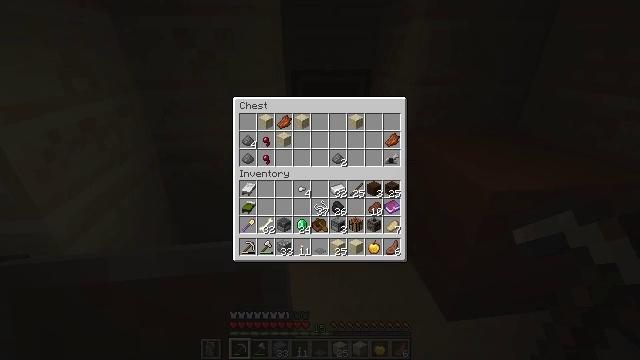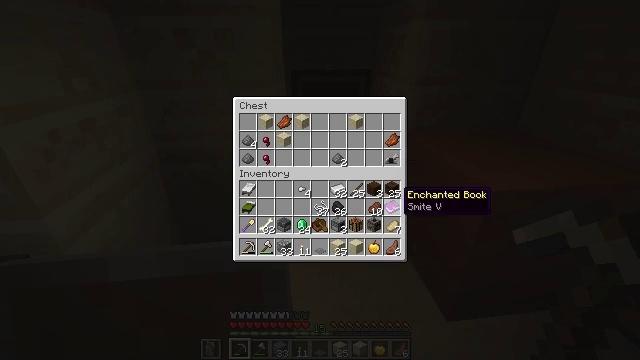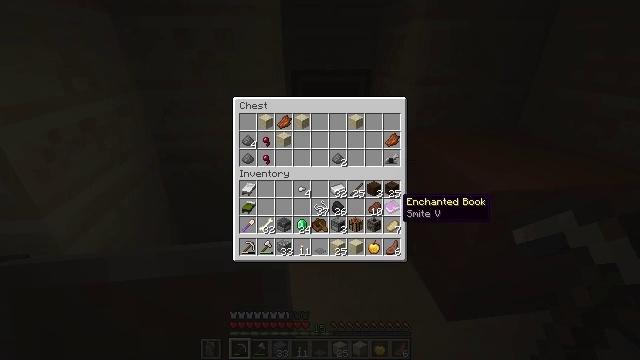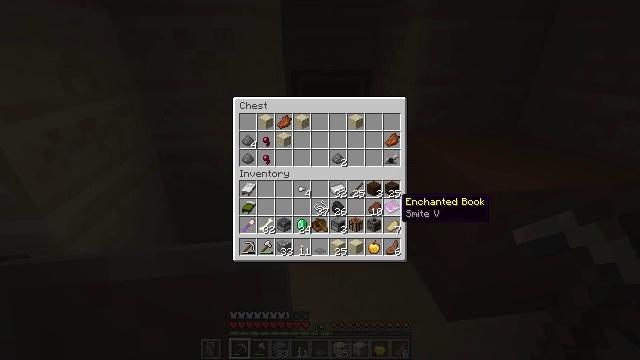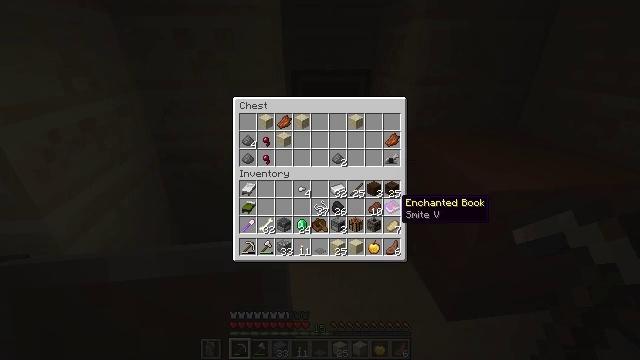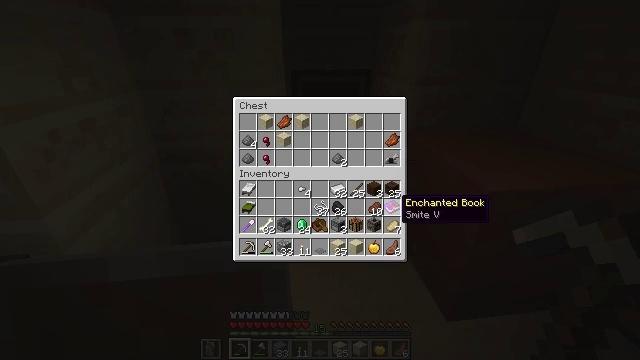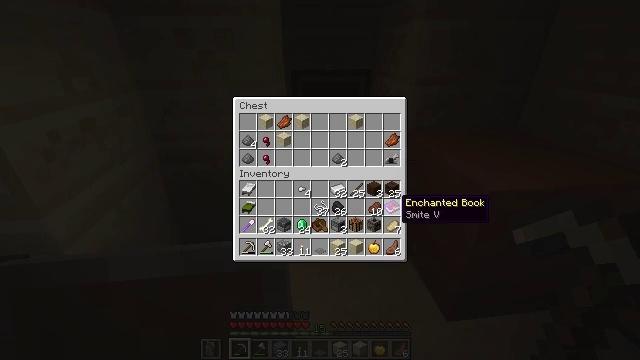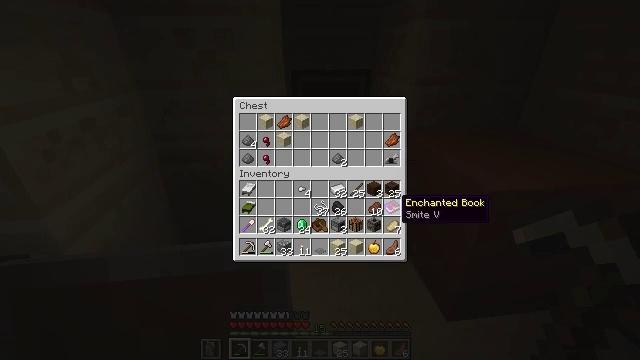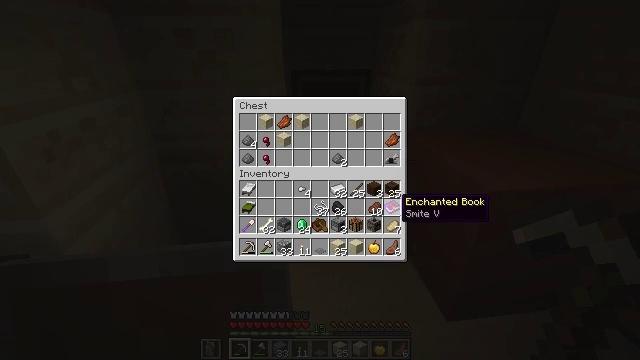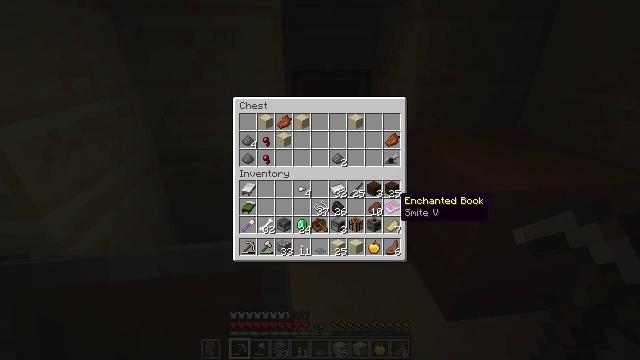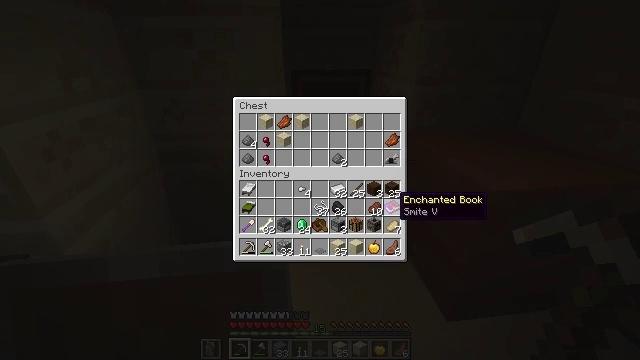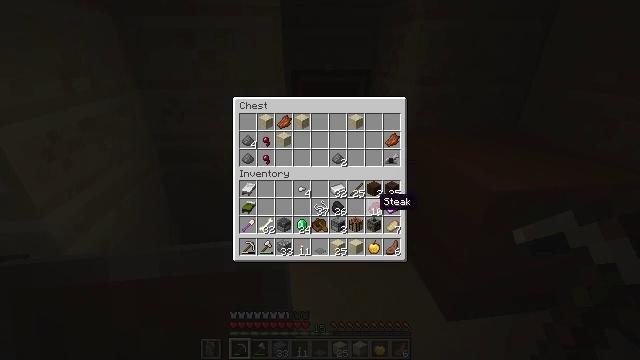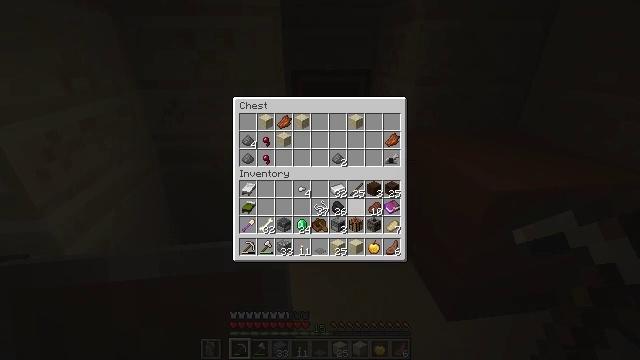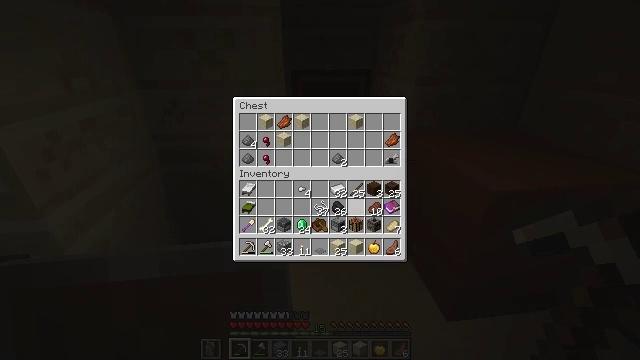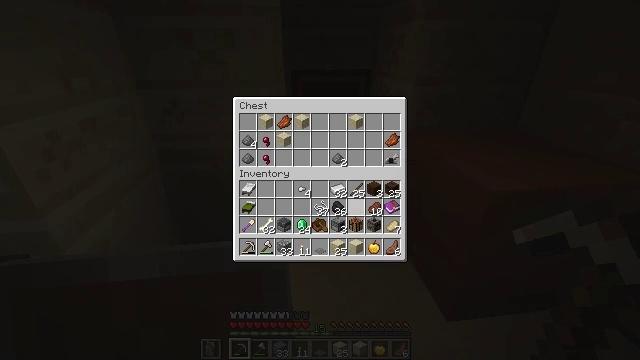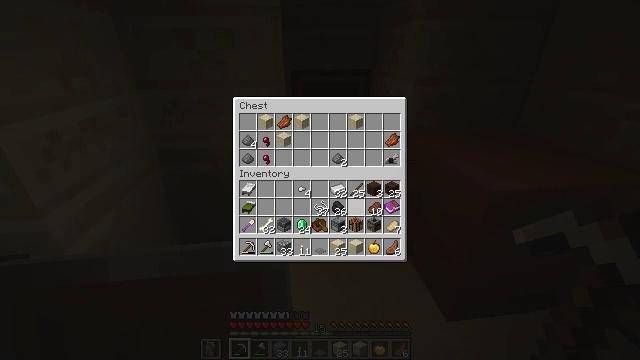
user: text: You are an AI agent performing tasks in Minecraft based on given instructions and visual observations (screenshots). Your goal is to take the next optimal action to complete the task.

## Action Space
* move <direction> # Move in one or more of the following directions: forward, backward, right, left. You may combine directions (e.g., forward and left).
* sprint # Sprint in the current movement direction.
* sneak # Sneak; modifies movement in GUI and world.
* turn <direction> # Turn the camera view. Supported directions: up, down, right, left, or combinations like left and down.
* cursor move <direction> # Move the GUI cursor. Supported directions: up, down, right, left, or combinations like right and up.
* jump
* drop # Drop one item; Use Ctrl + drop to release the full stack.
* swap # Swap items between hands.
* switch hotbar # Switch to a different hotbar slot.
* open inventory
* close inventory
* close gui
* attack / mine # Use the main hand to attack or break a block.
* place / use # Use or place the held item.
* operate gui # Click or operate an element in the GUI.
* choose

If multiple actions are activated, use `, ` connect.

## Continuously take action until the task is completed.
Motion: motion action
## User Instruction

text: Mine the cut sandstone.
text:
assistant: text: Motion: cursor move down
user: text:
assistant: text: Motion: cursor move down
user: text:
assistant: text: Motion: no_op
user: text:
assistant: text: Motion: no_op
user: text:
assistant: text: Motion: no_op
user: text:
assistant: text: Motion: no_op
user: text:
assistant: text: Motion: no_op
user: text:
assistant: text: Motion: no_op
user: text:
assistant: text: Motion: no_op
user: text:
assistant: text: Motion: no_op
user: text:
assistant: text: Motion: cursor move left
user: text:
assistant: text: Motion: cursor move left
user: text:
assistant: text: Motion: no_op
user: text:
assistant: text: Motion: no_op
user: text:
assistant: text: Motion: no_op
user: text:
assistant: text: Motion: no_op
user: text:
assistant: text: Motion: no_op
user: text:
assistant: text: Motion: no_op
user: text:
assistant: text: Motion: no_op
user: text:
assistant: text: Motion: no_op
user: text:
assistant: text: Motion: no_op
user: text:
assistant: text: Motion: no_op
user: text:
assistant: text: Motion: cursor move left
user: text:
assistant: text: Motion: no_op
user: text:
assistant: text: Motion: no_op
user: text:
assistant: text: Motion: no_op
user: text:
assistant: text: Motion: cursor move left
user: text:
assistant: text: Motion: no_op
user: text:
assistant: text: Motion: no_op
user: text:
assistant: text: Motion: no_op